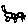
Label: cat